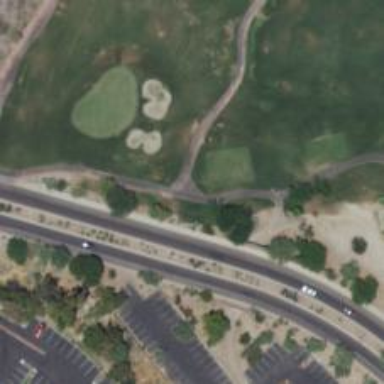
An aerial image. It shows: Path for both road and golf.